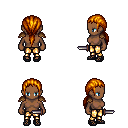
a pixel art fantasy rpg character, female body template, human, dark skin, leather shoulder armor, gold greaves, dark blonde ponytail hairstyle, ghillies, dagger, four views (front, back, left, right), 2x2 character sprite sheet, small pixel art, hard edges, no anti-aliasing